Question: I have a weired behaviour with this website: <URL>. I can not determine if the certificate is valid.
On iPhone, it said it's valid, on Android it said it's not! On a desktop computer it's the same, it's valid for Safari but not for Google Chrome (on Mac) - On firefox Mac it's not valid either.
So my question is: Is this certificate valid and some browser just can't succesfully build the certificate tree hierarchy to a root certificate? Or is this certificate not valid?
Here is a screenshot on and :

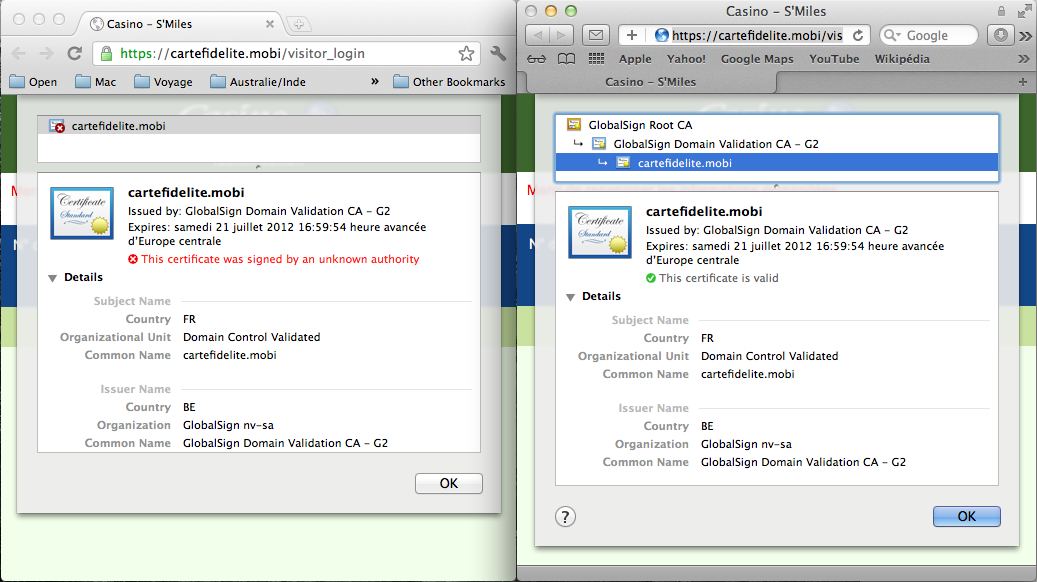
Answer: The certificate is valid but some browser just can't succesfully build the certificate tree hierarchy to the root certificate. The "globalsign domain validation CA - G2" certificate is not in the truststore of all browsers yet.
What server are you running this application on? The solution is to add the certificates from the certificate chain to your server configuration. The server will then send them to the client and everything will be fine.
On Apache HTTPD server you add the following to the configuration:
'''
SSLCertificateChainFile <globalsign domain validation CA - G2.crt>
'''